Aerial crown-view tile of a tropical tree (Barro Colorado Island, Panama), acquired 20250124:
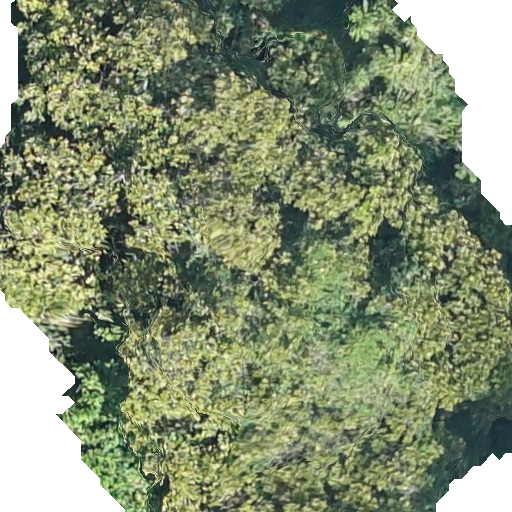
Species: Anacardium excelsum
GBIF accepted scientific name: Anacardium excelsum
Crown area: 401.218 m²